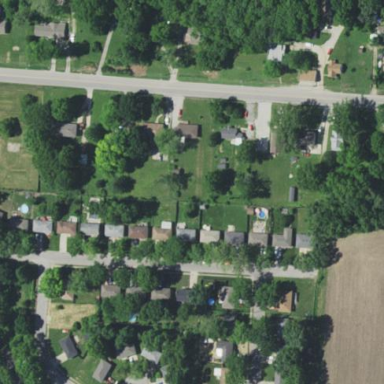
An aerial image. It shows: Single-family residential area.